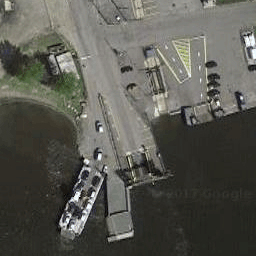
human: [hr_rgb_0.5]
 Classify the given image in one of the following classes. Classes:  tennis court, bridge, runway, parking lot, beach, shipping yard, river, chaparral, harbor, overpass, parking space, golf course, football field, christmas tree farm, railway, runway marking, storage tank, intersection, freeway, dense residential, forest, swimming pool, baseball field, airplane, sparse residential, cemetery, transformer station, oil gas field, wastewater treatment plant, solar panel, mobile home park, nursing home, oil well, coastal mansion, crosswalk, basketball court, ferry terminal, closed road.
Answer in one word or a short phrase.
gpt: ferry terminal